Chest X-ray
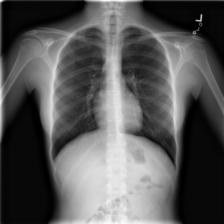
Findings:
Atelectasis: negative
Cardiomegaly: negative
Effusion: negative
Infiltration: negative
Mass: negative
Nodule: negative
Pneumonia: negative
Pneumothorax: negative
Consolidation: negative
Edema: negative
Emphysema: negative
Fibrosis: negative
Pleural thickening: negative
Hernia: negative